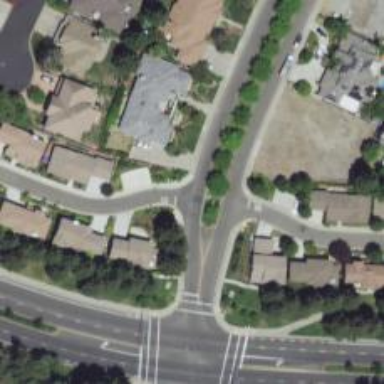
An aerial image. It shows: Residential road.